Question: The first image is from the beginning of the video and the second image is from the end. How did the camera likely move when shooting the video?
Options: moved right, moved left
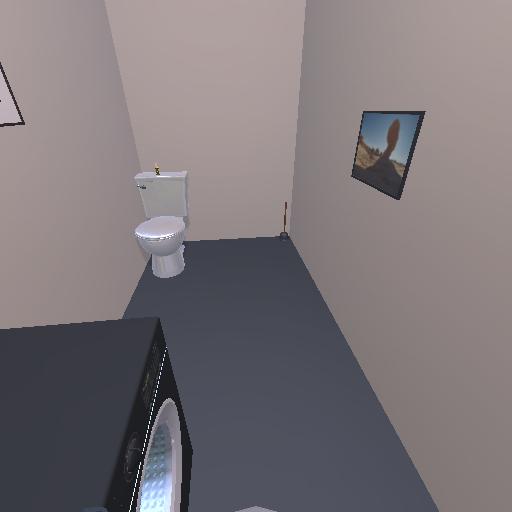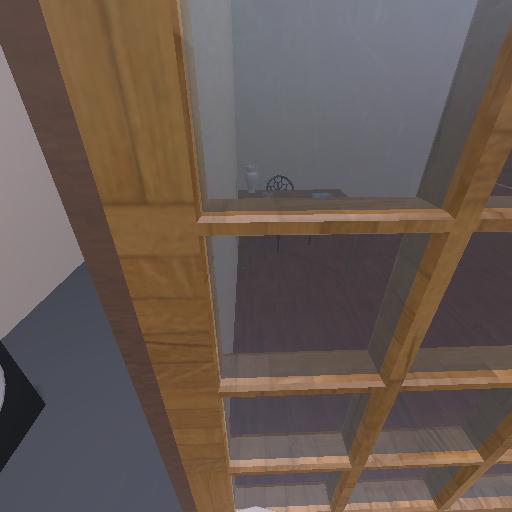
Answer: moved right